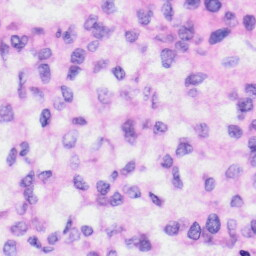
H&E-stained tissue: Liver